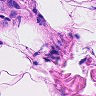
Metastatic tissue present: no